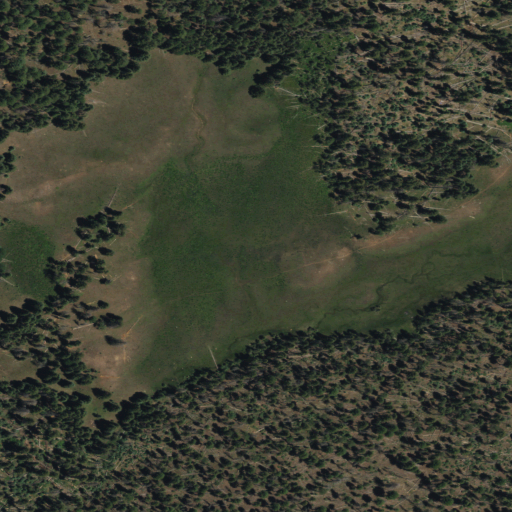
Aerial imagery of depression(s) in New Mexico named Vallecito Damian containing evergreen forest, herbaceous wetlands, woody wetlands, deciduous forest, and mixed forest